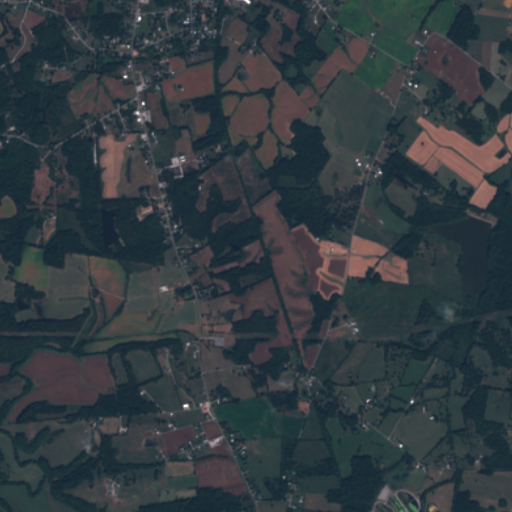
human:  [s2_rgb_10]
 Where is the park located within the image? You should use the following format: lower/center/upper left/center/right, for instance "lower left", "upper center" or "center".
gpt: There is no park in the image.